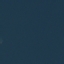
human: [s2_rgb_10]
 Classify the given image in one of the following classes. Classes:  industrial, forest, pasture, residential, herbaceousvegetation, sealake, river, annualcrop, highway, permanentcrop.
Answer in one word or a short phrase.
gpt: SeaLake